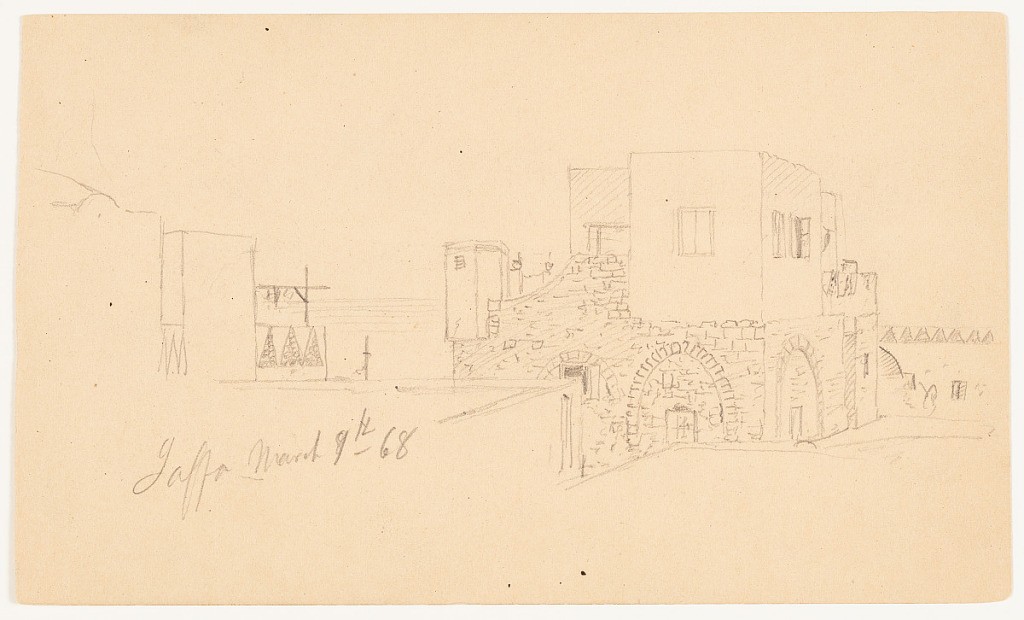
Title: Street Scene, Jaffa, Palestine
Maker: Frederic Edwin Church, American, 1826–1900
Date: March 9, 1868
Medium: Graphite on tan wove paper
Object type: Drawing
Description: Architectural study of a stone house and other structures along a street in what was Jaffa, Palestine, now Tel Aviv, Israel. The cubic house dominates the composition at center right, and seems to be composed of two layers of stone--rough below and plaster-covered above. Portions of other buildings visible at left and right. The sea is shown beyond the buildings at center left.